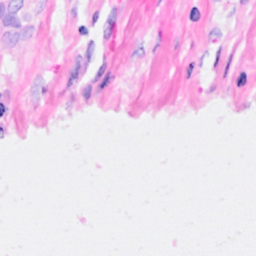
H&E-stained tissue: Breast